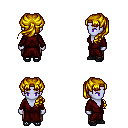
a pixel art fantasy rpg character, female body template, dark elf, purple skin, red robe, robe skirt, blonde princess hairstyle, ghillies, four views (front, back, left, right), 2x2 character sprite sheet, small pixel art, hard edges, no anti-aliasing